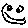
Label: smiley face